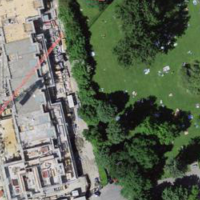
EUNIS habitat code: 55
Species observed at this site:
Allium ursinum
Corvus corone
Podiceps cristatus
Fulica atra
Anas platyrhynchos
Chloris chloris
Aythya ferina
Streptopelia decaocto
Passer domesticus
Turdus merula
Chroicocephalus ridibundus
Columba palumbus
Phalacrocorax carbo
Phylloscopus collybita
Larus michahellis
Cygnus olor
Mareca strepera
Milvus milvus
Phoenicurus ochruros
Columba livia
Motacilla alba